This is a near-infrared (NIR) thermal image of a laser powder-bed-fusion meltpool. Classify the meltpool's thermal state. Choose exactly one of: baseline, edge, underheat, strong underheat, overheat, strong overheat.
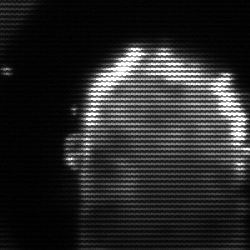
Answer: baseline